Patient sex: M
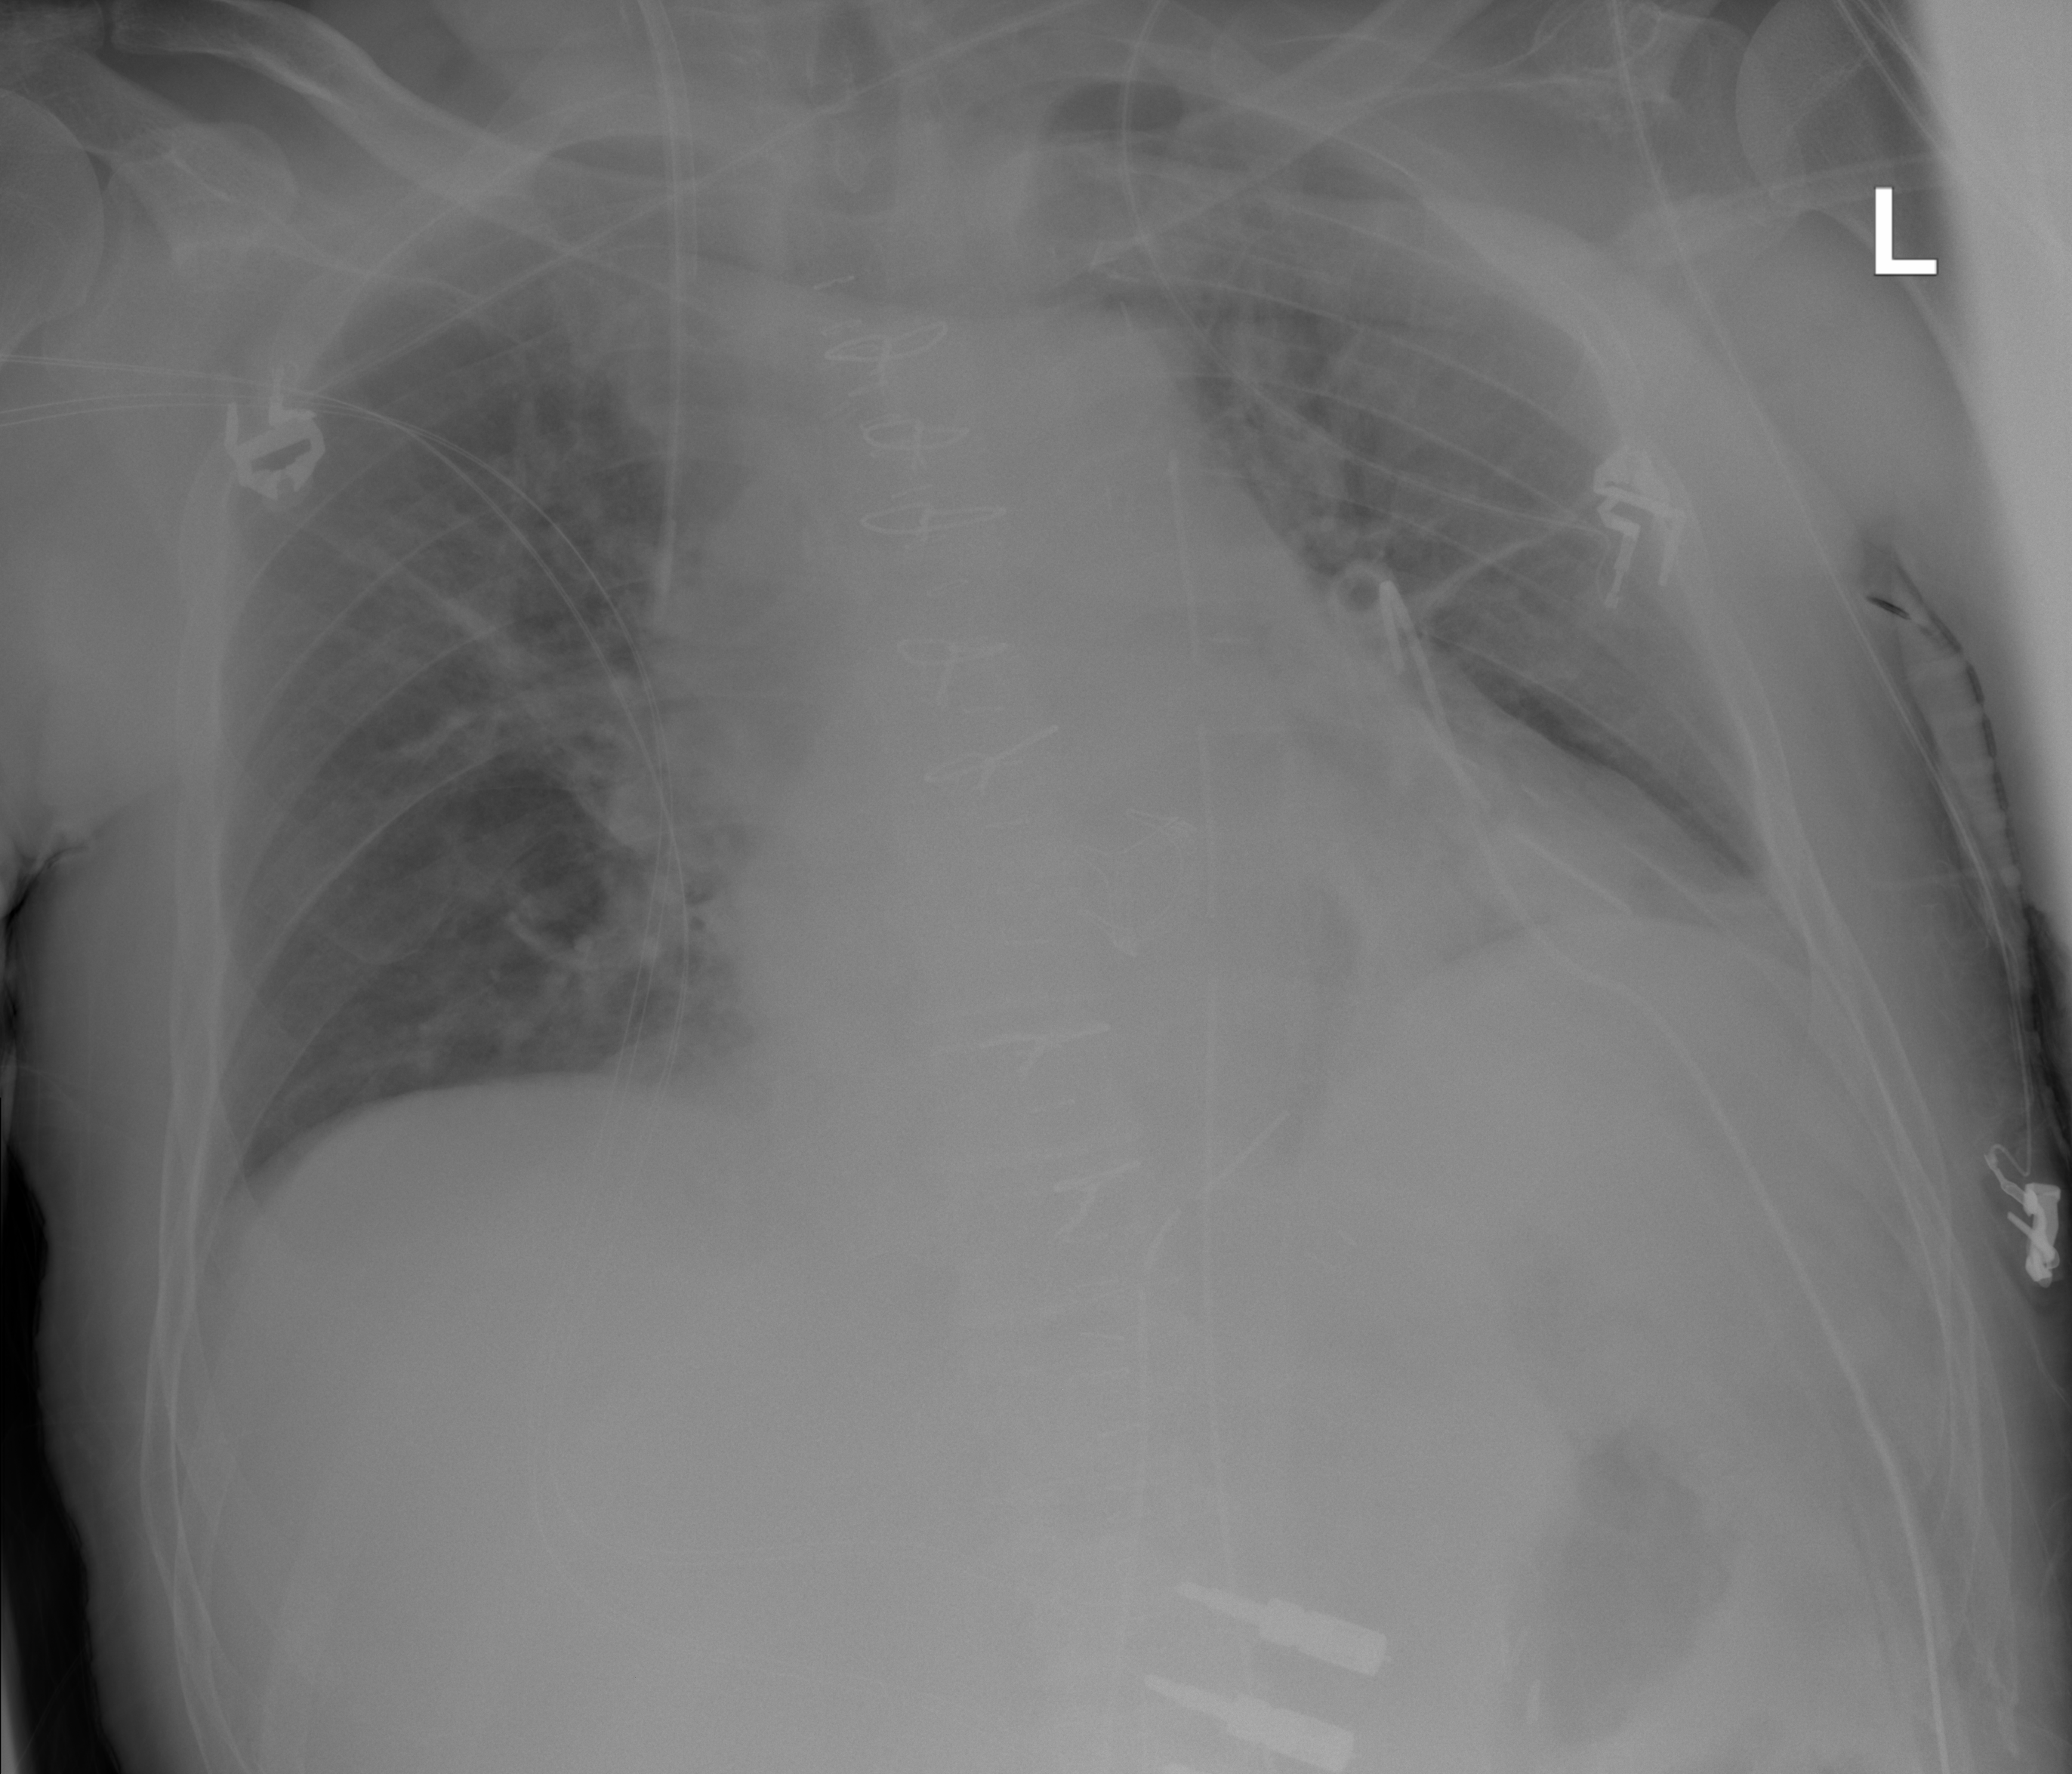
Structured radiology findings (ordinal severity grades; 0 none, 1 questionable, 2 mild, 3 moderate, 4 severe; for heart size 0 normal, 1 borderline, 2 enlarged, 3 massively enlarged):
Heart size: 2
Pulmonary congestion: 2
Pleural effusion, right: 0
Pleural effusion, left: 0
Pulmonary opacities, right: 1
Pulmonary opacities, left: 1
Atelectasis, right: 0
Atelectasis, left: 2